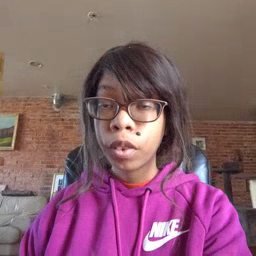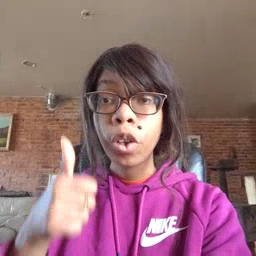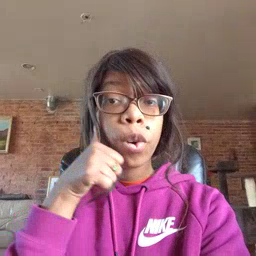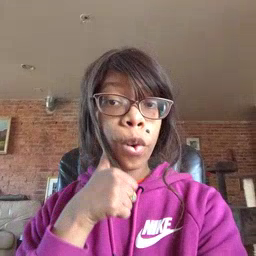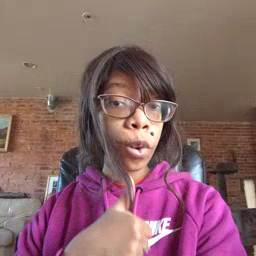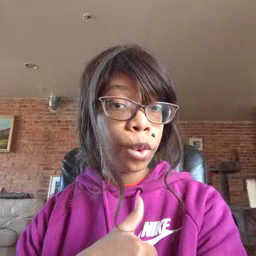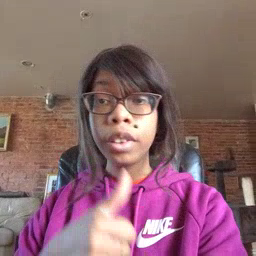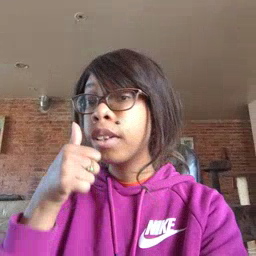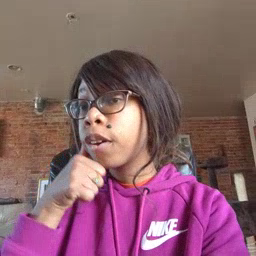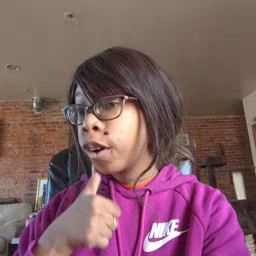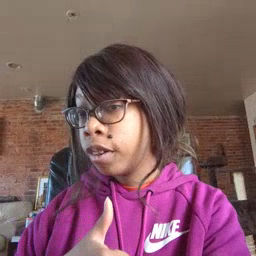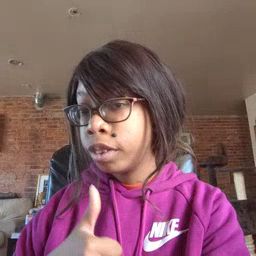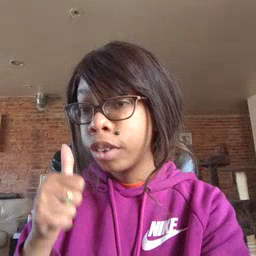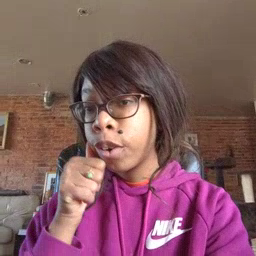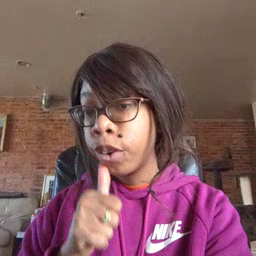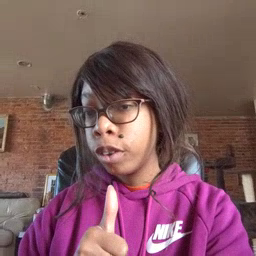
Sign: girl